Question: '''
//set the width to 90%, but the generated pdf shows 100%. Please look at the picture below
LineSeparator underLine = new LineSeparator(1, 90f, null, Element.ALIGN_CENTER, 0);
Phrase phrase1 = new Phrase();
phrase1.add(underLine);
ColumnText.showTextAligned(writer.getDirectContent(), Element.ALIGN_CENTER, phrase1, 0, pageSize.getHeight() - 75, 0);
'''
whatever I set 90% or 100% for the width, it shows 100%.Please look at the picture below

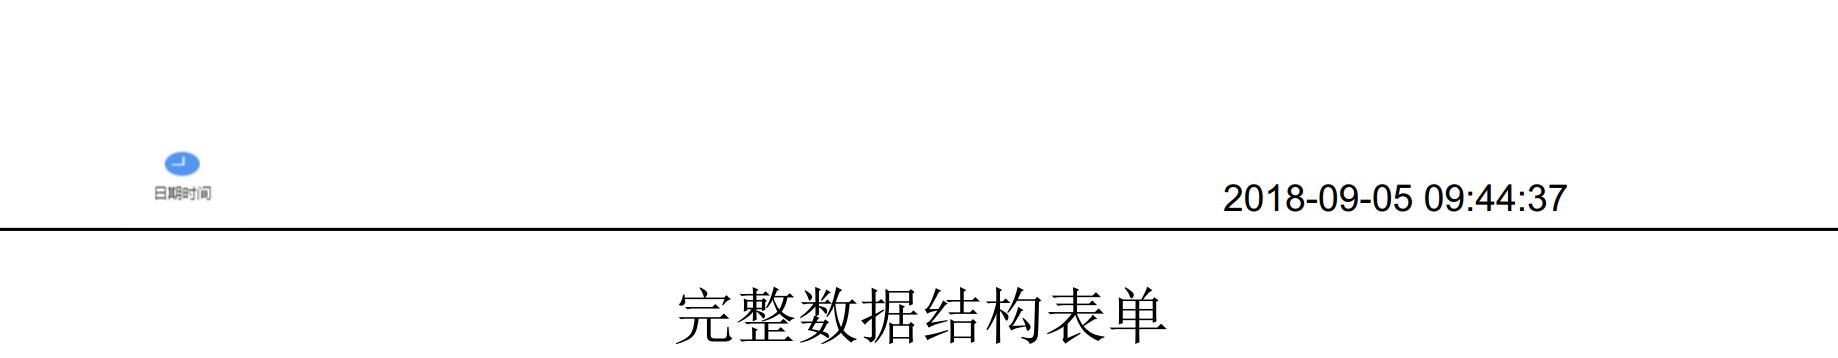
Answer: When you want to make line on absolute position it's better to draw it directly:
'''
PdfContentByte canvas = writer.getDirectContent();
canvas.setColorStroke(BaseColor.BLACK);
canvas.moveTo(36, pageSize.getHeight() - 75);
canvas.lineTo(pageSize.getWidth() - 36, pageSize.getHeight() - 75);
canvas.closePathStroke();
'''
In your example the problem is in using of 'LineSeparator' in a 'Phrase' with combination of 'ColumnText.showTextAligned()' method which is used to position text on absolute position. When using relative positioning 'document.add(underLine)' then the width works.